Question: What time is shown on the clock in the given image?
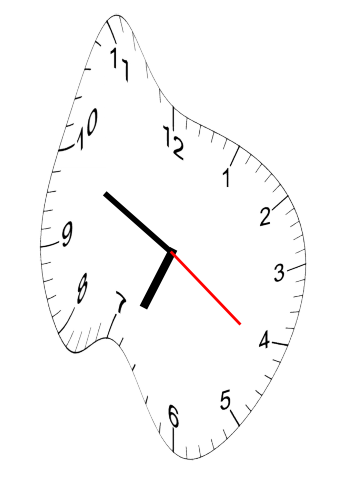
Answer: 06:49:21